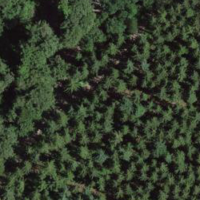
EUNIS habitat code: 43
Species observed at this site:
Stellaria graminea